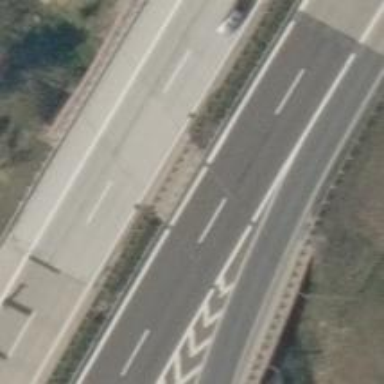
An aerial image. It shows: Asphalt bridge over motorway.